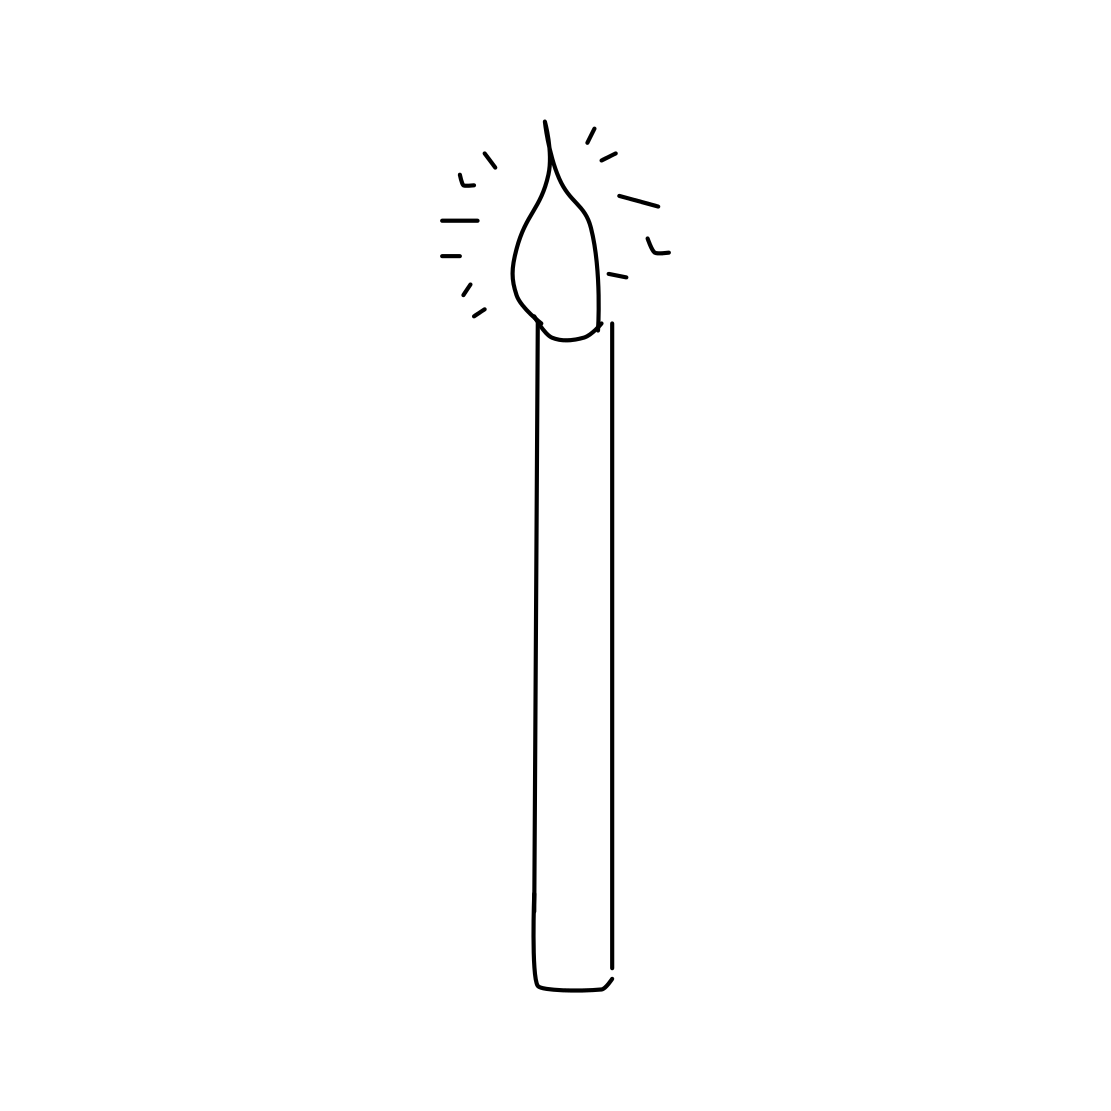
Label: candle